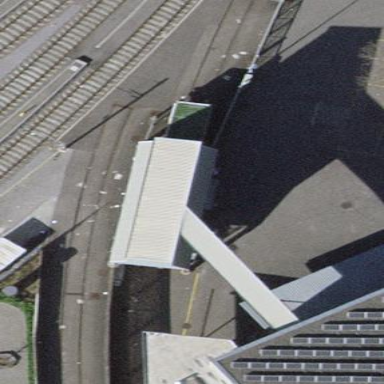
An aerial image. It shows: View of roof of building.